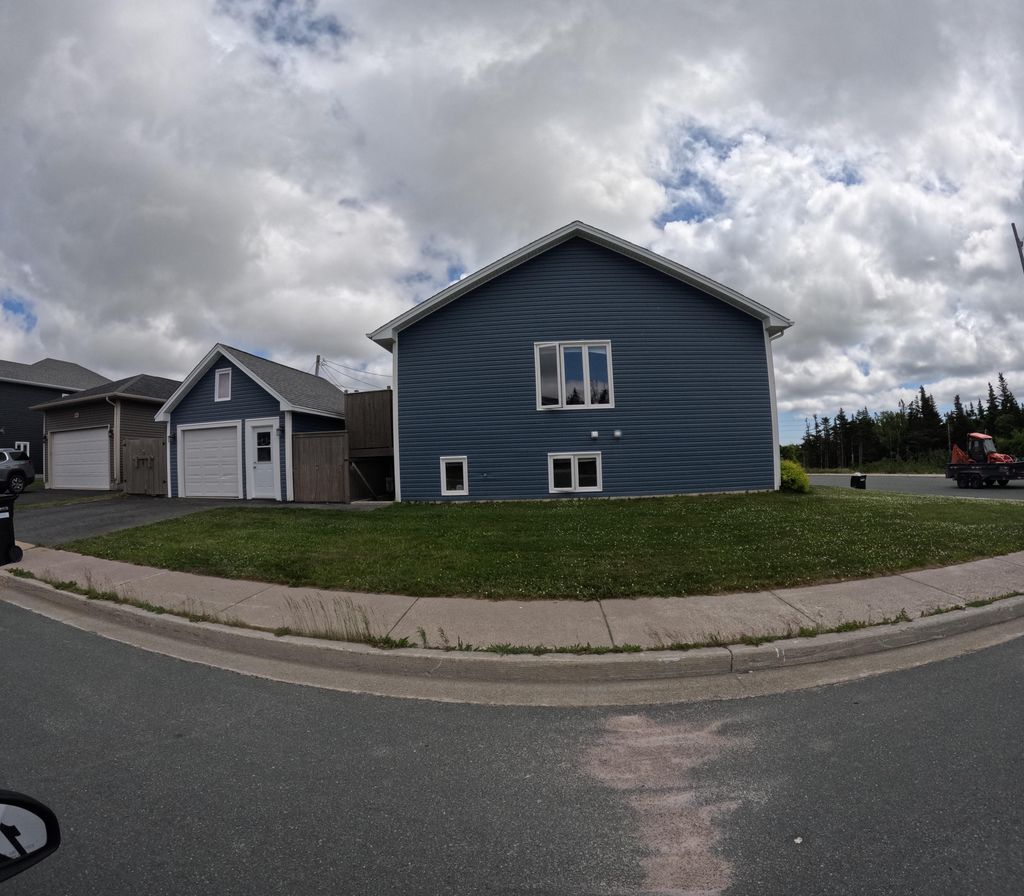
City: st_johns